Question: I have a code written in c# and I want to compare two "date" values.
the First value is from Database and the second value is string.
I've tried to convert them to date, but this is the error I get all the time

Bear with me if the answer seems so obvious... I am newbie to c#
---
'''
string a, b;
label32.Text = DateTime.Now.ToString("dd/MM/yyyy");
b = label32.Text;
OleDbConnection con = new OleDbConnection();
con.ConnectionString = @"Provider=Microsoft.ACE.OLEDB.12.0;Data Source=C:\Rock.accdb";
con.Open();
var query1 = "SELECT datear FROM leave WHERE name='" + label14.Text + "'";
using (var command = new OleDbCommand(query1, con))
{
using (var reader = command.ExecuteReader())
{
while (reader.Read())
{
//this is where i get error
a = reader.GetString(reader.GetOrdinal("datear")).ToString();
DateTime d = Convert.ToDateTime(a);
DateTime f = Convert.ToDateTime(b);
d.ToString("dd/MM/yyyy");
f.ToString();
if (d > f)
{
label30.Text = "On Campus";
}
else
{
label30.Text = "Off Campus";
}
}
}
} con.Close();
'''
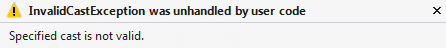
Answer: Replace this 'a = reader.GetString(reader.GetOrdinal("datear")).ToString();'
to this
'''
a= reader.GetDateTime(0).ToString();
'''
Thanks guys for taking time to solve my problem...